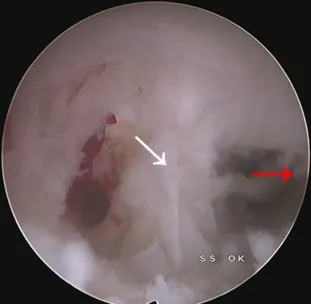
Intrauterine image. (A) The white arrow points to the right intrauterine adhesion, whereas the red arrow points to the oblique uterine septum.
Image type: endoscopy (gi_endoscopy)